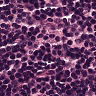
Metastatic tissue present: no